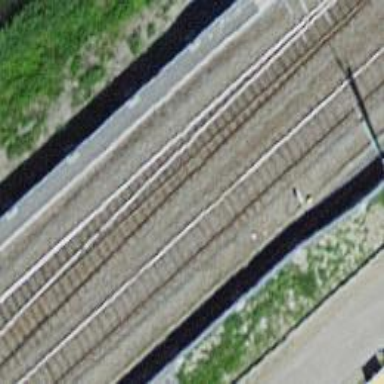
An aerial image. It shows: Single-track electrified railway siding with contact line.